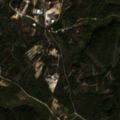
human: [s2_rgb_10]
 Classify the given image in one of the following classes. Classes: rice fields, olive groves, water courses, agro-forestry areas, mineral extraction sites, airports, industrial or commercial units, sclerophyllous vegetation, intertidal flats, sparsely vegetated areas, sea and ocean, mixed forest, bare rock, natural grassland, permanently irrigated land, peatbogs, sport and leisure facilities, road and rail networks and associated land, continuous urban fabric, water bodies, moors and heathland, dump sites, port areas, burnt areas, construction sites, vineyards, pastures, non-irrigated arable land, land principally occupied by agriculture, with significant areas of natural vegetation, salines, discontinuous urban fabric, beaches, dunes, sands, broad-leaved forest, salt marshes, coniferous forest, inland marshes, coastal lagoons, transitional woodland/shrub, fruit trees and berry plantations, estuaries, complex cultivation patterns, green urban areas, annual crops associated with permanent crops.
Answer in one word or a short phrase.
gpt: discontinuous urban fabric, land principally occupied by agriculture, with significant areas of natural vegetation, broad-leaved forest, mixed forest